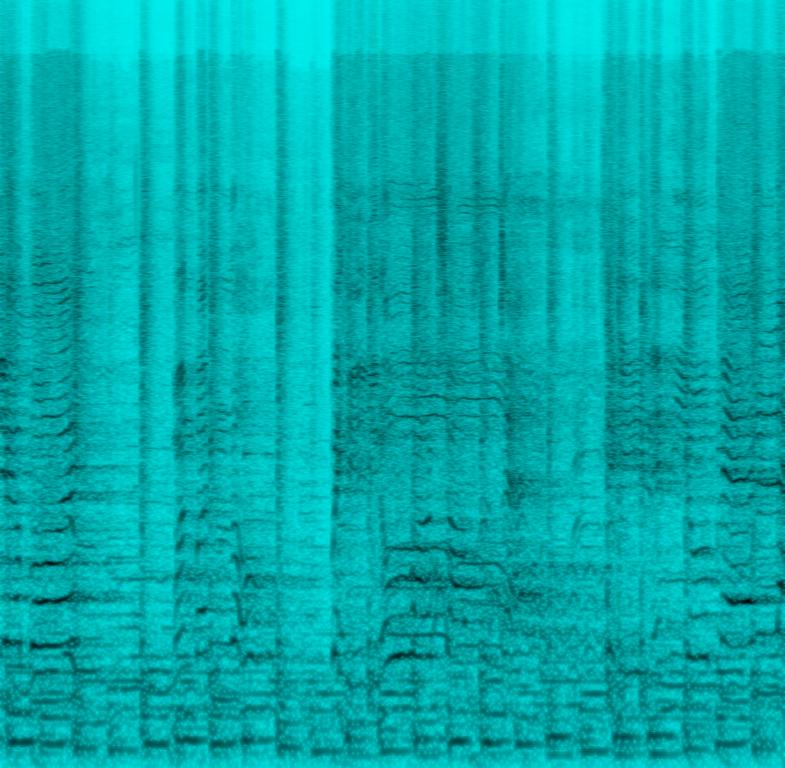
This is a doo wop music piece. There are male vocals singing melodically. The main tune is being played by the electric guitar and the keyboard while the bass guitar is playing in the background. The rhythm is provided by the acoustic drums. The atmosphere is danceable and joyful. This piece could be playing at a dance club for an oldies night.